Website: bh-photo
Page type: customer-info-address
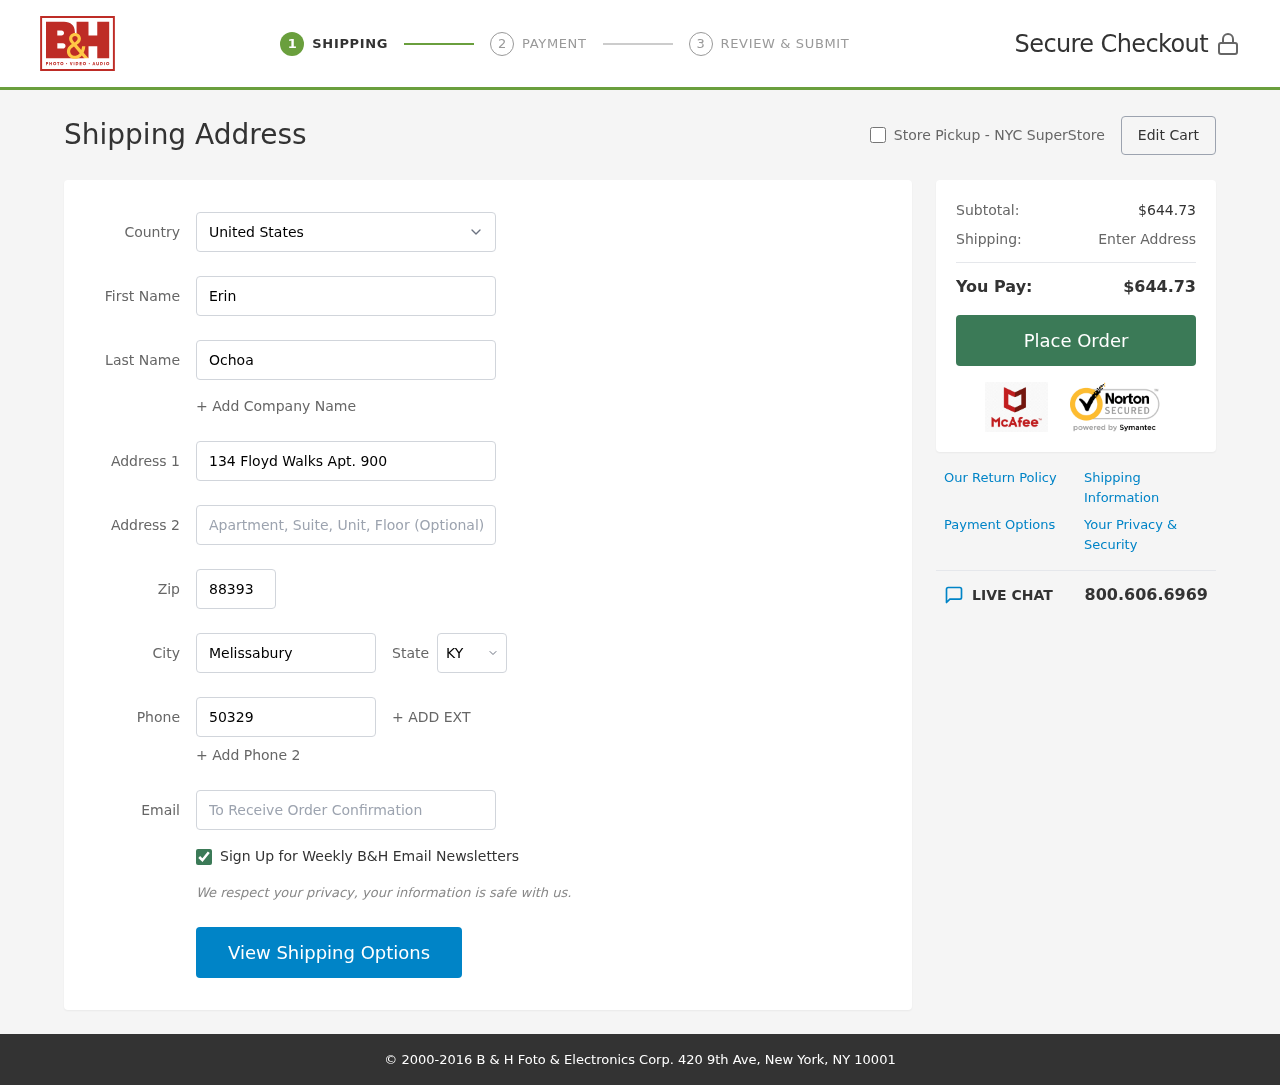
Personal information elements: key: PII_CITY
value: Melissabury
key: PII_COUNTRY
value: United States
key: PII_EMAIL
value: erin_ochoa@yahoo.com
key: PII_FIRSTNAME
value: Erin
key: PII_LASTNAME
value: Ochoa
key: PII_PHONE
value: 5032975417
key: PII_POSTCODE
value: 88393
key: PII_STATE_ABBR
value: KY
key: PII_STREET
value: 134 Floyd Walks Apt. 900
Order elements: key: ORDER_SUBTOTAL
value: $644.73
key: ORDER_TOTAL
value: $644.73